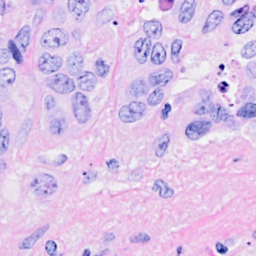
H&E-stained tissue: Breast